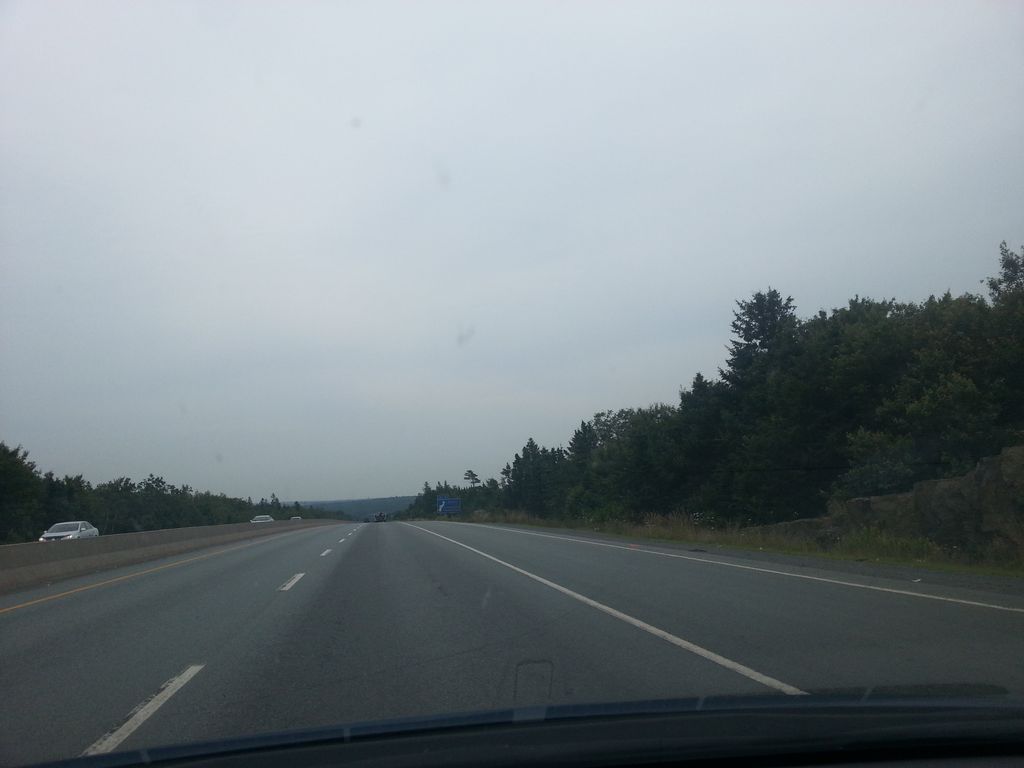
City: halifax